【题型】解答题　【知识点】平面几何　【难度】hard
如图所示，$O$为原点，在$\text{Rt}\triangle ABO$中，$\angle ABO = 90^\circ$，点$A(-1, 2)$，将$\text{Rt}\triangle ABO$绕着点$O$顺时针旋转，点$B$的对应点$D$恰好落在反比例函数$y=\dfrac{k}{x}(k\neq0)$在第一象限的图象上，点$A$落在点$C$处，连接$BD$、$AC$交于点$E$，$BD \perp AO$.

(1)求$k$的值.

(2)试判断点$E$是否在上述反比例函数图象上？请说明理由.

(3)过$C$作$CH \perp x$轴，在$y$轴上是否有一点$Q$，使得$\triangle OBQ$与$\triangle COH$相似，若有，请直接写出点$Q$坐标.
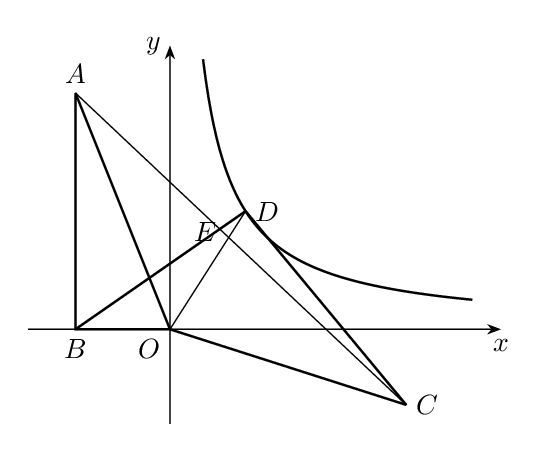
【解答】
\vspace{8pt}

\textbf{【答案】}(1) $\dfrac{12}{25}$.

(2) 在，理由见解析.

(3) 点$Q$的坐标为$\left(0, \dfrac{11\sqrt{5}}{25}\right)$、$\left(0, -\dfrac{11\sqrt{5}}{25}\right)$、$\left(0, \dfrac{11}{2}\right)$、$\left(0, -\dfrac{11}{2}\right)$.

\vspace{5pt}

\textbf{【解析】}(1) 解：过点$D$作$DF \perp x$轴于点$F$，设$AO$与$BD$交于点$G$，如图.

$\because \angle ABO = 90^\circ$，点$A(-1, 2)$,

$\therefore AB = 2$，$BO = 1$,

由勾股定理得$AO = \sqrt{AB^2 + BO^2} = \sqrt{5}$,

$\because BG \perp AO$,

$\therefore \dfrac{1}{2}AB \times BO = \dfrac{1}{2}AO \times BG$,

$\therefore BG = \dfrac{AB \times BO}{AO} = \dfrac{2\sqrt{5}}{5}$;

$\because \text{Rt}\triangle ABO$绕着点$O$顺时针旋转得$\text{Rt}\triangle CDO$,

$\therefore BO = DO$，$AO = CO$，$\angle AOB = \angle COD$,

$\because BG \perp AO$,

$\therefore BG = DG = \dfrac{1}{2}BD$,

$\therefore BD = 2BG = \dfrac{4}{5}\sqrt{5}$,

$\because \angle ABO = 90^\circ$,

$\therefore \angle BAO + \angle AOB = \angle OBG + \angle BOG = 90^\circ$,

$\therefore \angle OBG = \angle BAO$,

$\therefore \sin\angle DBF = \sin\angle BAO = \dfrac{\sqrt{5}}{5} = \dfrac{DF}{BD}$,

$\therefore DF = \dfrac{4}{5}$,

$\therefore BF = \sqrt{BD^2 - DF^2} = \dfrac{8}{5}$,

$\therefore OF = BF - BO = \dfrac{8}{5} - 1 = \dfrac{3}{5}$,

$\therefore D\left(\dfrac{3}{5}, \dfrac{4}{5}\right)$,

$\because$ 点$D$在$y = \dfrac{k}{x}$的图象上,

$\therefore k = \dfrac{3}{5} \times \dfrac{4}{5} = \dfrac{12}{25}$;

(2) 解：$\because BO = DO$，$AO = CO$，$\angle AOB = \angle COD$,

$\therefore \angle AOB + \angle AOD = \angle COD + \angle AOD$，即$\angle AOC = \angle BOD$,

$\therefore \dfrac{AO}{CO} = \dfrac{BO}{DO} = 1$,

$\therefore \triangle BOD \backsim \triangle AOC$,

$\therefore \angle OBD = \angle OAE$,

$\therefore \angle BAO = \angle C = \angle EAO$,

又$\because AG \perp BE$,

$\therefore AE = AB = 2$，$BE = 2BG = \dfrac{4}{5}\sqrt{5}$,

$\therefore BE = BD$，且点$E$在$BD$上,

$\therefore$ 点$E$与点$D$重合,

$\therefore$ 点$E$在反比例函数图象上;

(3) 解：$\because AO = CO$，$OD \perp AC$,

$\therefore AD = CD$,

$\therefore D$为$AC$的中点,

过点$C$作$CH \perp x$轴,

$\because A(-1, 2)$，$D\left(\dfrac{3}{5}, \dfrac{4}{5}\right)$,

由中点坐标公式得$C\left(\dfrac{11}{5}, -\dfrac{2}{5}\right)$,

$\therefore OH = \dfrac{11}{5}$，$CH = \dfrac{2}{5}$,

设$Q(0, y)$,

当$\triangle OBQ \sim \triangle OCH$时，$\dfrac{OB}{OC} = \dfrac{OQ}{OH}$,

即$\dfrac{1}{\sqrt{5}} = \dfrac{|y|}{\dfrac{11}{5}}$,

解得$y = \pm \dfrac{11\sqrt{5}}{25}$,

当$\triangle OBQ \sim \triangle HCO$时，$\dfrac{OB}{HC} = \dfrac{OQ}{HO}$,

即$\dfrac{1}{\dfrac{2}{5}} = \dfrac{|y|}{\dfrac{11}{5}}$,

解得$y = \pm \dfrac{11}{2}$,

$\therefore$ 点$Q$的坐标为$\left(0, \dfrac{11\sqrt{5}}{25}\right)$、$\left(0, -\dfrac{11\sqrt{5}}{25}\right)$、$\left(0, \dfrac{11}{2}\right)$、$\left(0, -\dfrac{11}{2}\right)$.
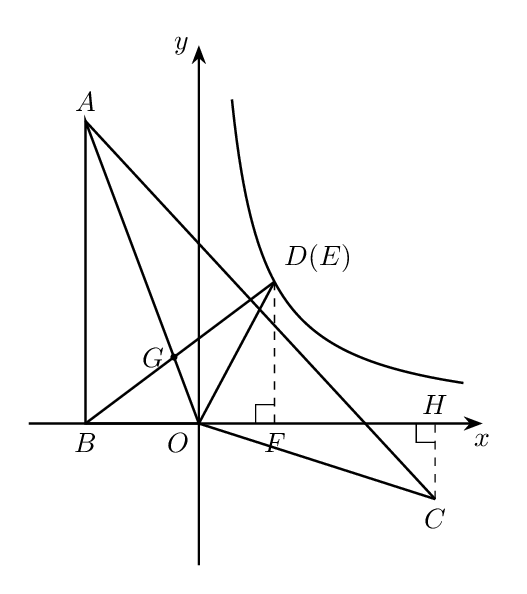